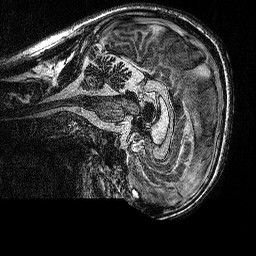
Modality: MP2RAGE
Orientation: sagittal
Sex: male
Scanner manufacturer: siemens
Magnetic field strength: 3 T
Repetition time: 5 s
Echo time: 0.00292 s